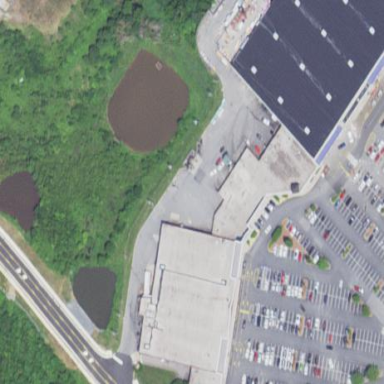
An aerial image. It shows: Retail building housing supermarket.